Question: Here is my code below that opens up yesterdays file Tuesday-Friday and the last 3 days on a Monday.
There is now a need to make a weekly version of this and i feel the code may get too long.
Is there a better way to do this then recreating the loop 7 times?
I am thinking i could do another loop that says that while column G (which only has information if updated in ) is empty then take the date in the respective cell in column A and keep opening files from the date in column A to yesterdays date? (pic for reference on what i mean) so it would fill every day from 13/09/2021 to 19/09/2021.

Also it would be nice if anyone had any pointers about making this code more robust and/or efficient as I am quite new to VBA.
'''
Sub OpenManagersFileAndSelectColumns()
Dim directory As String, fileName As String, sheet As Worksheet, total As Integer, directory3day As String, fileName3day As String, directory2day As String, fileName2day As String, DateStringFS As String, AlteryxFP As String
' Turn off screen updating and displaying alerts.
Application.ScreenUpdating = False
Application.DisplayAlerts = False
' Creating Dynamic Elements for directories and file names.
' Create the year, day amd month year
'For - 1 Days (used in two places)
YearString = Format((Date - 1), "yyyy")
MonthYearString = Format((Date - 1), "mmm yyyy")
DateString = Format((Date - 1), "dd-mm-yyyy")
'For - 2 Days
YearString2day = Format((Date - 2), "yyyy")
MonthYearString2day = Format((Date - 2), "mmm yyyy")
DateString2day = Format((Date - 2), "dd-mm-yyyy")
'For - 3 Days
YearString3day = Format((Date - 3), "yyyy")
MonthYearString3day = Format((Date - 3), "mmm yyyy")
Dim DateString3day As String
'Date for File Name
DateStringFS = Format((Date), "dd.mm.yy")
'Gets username of the device for comp and whether or not
comp = Environ("username")
'Gets Alteryx Output
If Environ("username") = "SP" Then
AlteryxFP = "Alteryx Output\"
Else
AlteryxFP = ""
End If
' Initialize the variable directory. We use the Dir function to find the first *.csv ?? file stored in this directory. ( this can be changed to xls if necessary
'For Today - 1 day (used in two places)
directory = "C:\Users\" & comp & "\Dropbox (SHG)\" & AlteryxFP & "\Daily Finance & Revenue Data\1. Daily Occupancy Output\Site 5\" & YearString & "\" & MonthYearString & "\" & DateString & "\"
'For Today - 2 Days
directory2day = "C:\Users\" & comp & "\Dropbox (SHG)\" & AlteryxFP & "\Daily Finance & Revenue Data\1. Daily Occupancy Output\Site 5\" & YearString2day & "\" & MonthYearString2day & "\" & DateString2day & "\"
'For Today - 3 Days
directory3day = "C:\Users\" & comp & "\Dropbox (SHG)\" & AlteryxFP & "\Daily Finance & Revenue Data\1. Daily Occupancy Output\Site 5\" & MonthYearString3day & "\" & DateString3day & "\"
'Ensures the current file is activated and clears previous content.
Windows("YORYK Daily Report " & DateStringFS & "$.xlsb").Activate
Sheets("Actual data").Activate
Rows("4:7").Select
Selection.ClearContents
'If its a monday then it will open the last 3 days, it is the rest of the week it will open the previous day.
If Format(Date, "w") = 2 Then
' Today - 1 days
fileName = Dir(directory & "*manager*.csv")
' The variable fileName now holds the name of the first Excel file found in the directory. Add a Do While Loop.
Do While fileName <> ""
' There is no simple way to copy worksheets from closed Excel files. Therefore we open the Excel file.
Workbooks.Open (directory & fileName), local:=True
' Import the sheets from the Excel file into import-sheet.xls.
For Each sheet In Workbooks(fileName).Worksheets
total = Workbooks("YORYK Daily Report " & DateStringFS & "$.xlsb").Worksheets.Count
Windows(fileName).Activate
' If the date in the file is TODAY -1 then accept, otherwise error message.
If Range("AG2") = (Date - 1) Then
Rows("2:2").Select
Selection.Copy
Windows("YORYK Daily Report " & DateStringFS & "$.xlsb").Activate
Sheets("Actual data").Activate
Rows("7:7").Select
Selection.PasteSpecial Paste:=xlPasteValues, Operation:=xlNone, SkipBlanks _
:=False, Transpose:=False
Application.CutCopyMode = False
Range("A4:AG5").Select
Application.CutCopyMode = False
Else
MsgBox "Date in file does not match " & DateString
' End If for checking the date for day - 1
End If
Next sheet
'Close the Excel file.
Workbooks(fileName).Close
'The Dir function is a special function. To get the other Excel files, you can use the Dir function again with no arguments.
fileName = Dir()
'Note: When no more file names match, the Dir function returns a zero-length string ("").
'As a result, Excel VBA will leave the Do While loop.
'End of loop for day - 1 file open and paste.
Loop
' Today - 2 days.
fileName2day = Dir(directory2day & "*manager*.csv")
' The variable fileName now holds the name of the first Excel file found in the directory. Add a Do While Loop.
Do While fileName2day <> ""
' There is no simple way to copy worksheets from closed Excel files. Therefore we open the Excel file.
Workbooks.Open (directory2day & fileName2day), local:=True
' Import the sheets from the Excel file into this sheet.
For Each sheet In Workbooks(fileName2day).Worksheets
total = Workbooks("YORYK Daily Report " & DateStringFS & "$.xlsb").Worksheets.Count
Windows(fileName2day).Activate
If Range("AG2") = Date - 2 Then
Rows("2:2").Select
Selection.Copy
Sheets("Actual data").Activate
Rows("6:6").Select
Selection.PasteSpecial Paste:=xlPasteValues, Operation:=xlNone, SkipBlanks _
:=False, Transpose:=False
Application.CutCopyMode = False
Else
MsgBox "Date in file does not match " & DateString2day
End If
Next sheet
'Close the Excel file.
Workbooks(fileName2day).Close
'The Dir function is a special function. To get the other Excel files, you can use the Dir function again with no arguments.
fileName2day = Dir()
'Note: When no more file names match, the Dir function returns a zero-length string ("").
'As a result, Excel VBA will leave the Do While loop.
Loop
' Today - 3 days
fileName3day = Dir(directory3day & "*manager*.csv")
' The variable fileName now holds the name of the first Excel file found in the directory. Add a Do While Loop.
Do While fileName3day <> ""
' There is no simple way to copy worksheets from closed Excel files. Therefore we open the Excel file.
Workbooks.Open (directory3day & fileName3day), local:=True
' Import the sheets from the Excel file into import-sheet.xls.
For Each sheet In Workbooks(fileName3day).Worksheets
total = Workbooks("YORYK Daily Report " & DateStringFS & "$.xlsb").Worksheets.Count
Windows(fileName3day).Activate
'If Date in file is TODAY - 3 then accept and paste info otherwise error message.
If Range("AG2") = Date - 3 Then
Rows("1:2").Select
Selection.Copy
Windows("YORYK Daily Report " & DateStringFS & "$.xlsb").Activate
Sheets("Actual data").Activate
Rows("4:5").Select
Selection.PasteSpecial Paste:=xlPasteValues, Operation:=xlNone, SkipBlanks _
:=False, Transpose:=False
Application.CutCopyMode = False
Else
MsgBox "Date in file does not match " & DateString3day
' End If for day - 3
End If
Next sheet
'Close the Excel file.
Workbooks(fileName3day).Close
'The Dir function is a special function. To get the other Excel files, you can use the Dir function again with no arguments.
fileName3day = Dir()
'Note: When no more file names match, the Dir function returns a zero-length string ("").
'As a result, Excel VBA will leave the Do While loop.
'End Loop for Today - 3
Loop
' End of loop, now cleaning data, for 3 days section
' Next step is to select the right columns of data and run calculations to get TR, RR, OCC, OOO, ADR for the 3 day period.
Range("A4:AF7").Select
Selection.delete Shift:=xlToLeft
Range("K4:AD7").Select
Selection.delete Shift:=xlToLeft
Range("AE4:DO7").Select
Selection.delete Shift:=xlToLeft
Range("AF4:AT7").Select
Selection.delete Shift:=xlToLeft
Range("AH4:CE7").Select
Selection.delete Shift:=xlToLeft
Columns("AE:AG").Select
Selection.Cut
Columns("C:C").Select
Selection.INSERT Shift:=xlToRight
Columns("F:M").Select
Selection.INSERT Shift:=xlToRight, CopyOrigin:=xlFormatFromLeftOrAbove
Windows("YORYK Daily Report " & DateStringFS & "$.xlsb").Activate
Sheets("Actual data").Activate
Columns("A:A").Select
Selection.NumberFormat = "m/d/yyyy"
Range("G4").Select
ActiveCell.FormulaR1C1 = "Rms"
Range("H4").Select
ActiveCell.FormulaR1C1 = "G Rms"
Range("I4").Select
ActiveCell.FormulaR1C1 = "Rm Rev"
Range("J4").Select
ActiveCell.FormulaR1C1 = "ADR"
Range("K4").Select
ActiveCell.FormulaR1C1 = "OOO Rms"
Range("L4").Select
ActiveCell.FormulaR1C1 = "Total Rev"
Range("G5").Select
ActiveCell.FormulaR1C1 = "=RC[-4]+RC[-3]"
Range("I5").Select
ActiveCell.FormulaR1C1 = "=RC[-7]-RC[13]"
Range("J5").Select
ActiveCell.FormulaR1C1 = "=RC[-1]/RC[-3]"
Range("K5").Select
ActiveCell.FormulaR1C1 = "=RC[-6]"
Range("L5").Select
ActiveCell.FormulaR1C1 = "=SUM(RC[-10],RC[2]:RC[9])-SUM(RC[10]:RC[29])"
Range("G5:L5").Select
Selection.AutoFill Destination:=Range("G5:L7"), Type:=xlFillDefault
Range("G5:L7").Select
Range("G4").Select
' Colouring the titles to get notify it is done.
With Selection.Interior
.Pattern = xlSolid
.PatternColorIndex = xlAutomatic
.Color = 65535
.TintAndShade = 0
.PatternTintAndShade = 0
End With
ActiveCell.FormulaR1C1 = "Rms"
Range("H4").Select
With Selection.Interior
.Pattern = xlSolid
.PatternColorIndex = xlAutomatic
.Color = 65535
.TintAndShade = 0
.PatternTintAndShade = 0
End With
ActiveCell.FormulaR1C1 = "G Rms"
Range("I4").Select
With Selection.Interior
.Pattern = xlSolid
.PatternColorIndex = xlAutomatic
.Color = 65535
.TintAndShade = 0
.PatternTintAndShade = 0
End With
ActiveCell.FormulaR1C1 = "Rm Rev"
Range("J4").Select
With Selection.Interior
.Pattern = xlSolid
.PatternColorIndex = xlAutomatic
.Color = 65535
.TintAndShade = 0
.PatternTintAndShade = 0
End With
ActiveCell.FormulaR1C1 = "ADR"
Range("K4").Select
With Selection.Interior
.Pattern = xlSolid
.PatternColorIndex = xlAutomatic
.Color = 65535
.TintAndShade = 0
.PatternTintAndShade = 0
End With
ActiveCell.FormulaR1C1 = "OOO Rms"
Range("L4").Select
With Selection.Interior
.Pattern = xlSolid
.PatternColorIndex = xlAutomatic
.Color = 65535
.TintAndShade = 0
.PatternTintAndShade = 0
End With
ActiveCell.FormulaR1C1 = "Total Rev"
Range("G4:L4").Select
With Selection.Interior
.Pattern = xlSolid
.PatternColorIndex = xlAutomatic
.ThemeColor = xlThemeColorAccent6
.TintAndShade = 0
.PatternTintAndShade = 0
End With
' This else is for days where day does not = monday, so any other day of the week.
Else
fileName = Dir(directory & "*manager*.csv")
' The variable fileName now holds the name of the first Excel file found in the directory. Add a Do While Loop.
Do While fileName <> ""
' There is no simple way to copy worksheets from closed Excel files. Therefore we open the Excel file.
Workbooks.Open (directory & fileName), local:=True
' Import the sheets from the forecast file into this sheet
For Each sheet In Workbooks(fileName).Worksheets
total = Workbooks("YORYK Daily Report " & DateStringFS & "$.xlsb").Worksheets.Count
Windows(fileName).Activate
If Range("AG2") = Date - 1 Then
Rows("1:2").Select
Selection.Copy
Windows("YORYK Daily Report " & DateStringFS & "$.xlsb").Activate
Sheets("Actual data").Activate
Rows("4:5").Select
Selection.PasteSpecial Paste:=xlPasteValues, Operation:=xlNone, SkipBlanks _
:=False, Transpose:=False
Application.CutCopyMode = False
Else
MsgBox "Date in file does not match " & DateString
End If
Next sheet
'Close the Excel file.
Workbooks(fileName).Close
'The Dir function is a special function. To get the other Excel files, you can use the Dir function again with no arguments.
fileName = Dir()
'Note: When no more file names match, the Dir function returns a zero-length string ("").
'As a result, Excel VBA will leave the Do While loop.
Loop
' End of loop, for 1 day set up, now cleaning data
' Next step is to select the right columns of data and run calculations to get TR, RR, OCC, OOO, ADR for one day
Range("A4:AF7").Select
Selection.delete Shift:=xlToLeft
Range("K4:AD7").Select
Selection.delete Shift:=xlToLeft
Range("AE4:DO7").Select
Selection.delete Shift:=xlToLeft
Range("AF4:AT7").Select
Selection.delete Shift:=xlToLeft
Range("AH4:CE7").Select
Selection.delete Shift:=xlToLeft
Columns("AE:AG").Select
Selection.Cut
Columns("C:C").Select
Selection.INSERT Shift:=xlToRight
Columns("F:M").Select
Selection.INSERT Shift:=xlToRight, CopyOrigin:=xlFormatFromLeftOrAbove
Windows("YORYK Daily Report " & DateStringFS & "$.xlsb").Activate
Sheets("Actual data").Activate
Columns("A:A").Select
Selection.NumberFormat = "m/d/yyyy"
Range("G4").Select
ActiveCell.FormulaR1C1 = "Rms"
Range("H4").Select
ActiveCell.FormulaR1C1 = "G Rms"
Range("I4").Select
ActiveCell.FormulaR1C1 = "Rm Rev"
Range("J4").Select
ActiveCell.FormulaR1C1 = "ADR"
Range("K4").Select
ActiveCell.FormulaR1C1 = "OOO Rms"
Range("L4").Select
ActiveCell.FormulaR1C1 = "Total Rev"
Range("G5").Select
ActiveCell.FormulaR1C1 = "=RC[-4]+RC[-3]"
Range("I5").Select
ActiveCell.FormulaR1C1 = "=RC[-7]-RC[13]"
Range("J5").Select
ActiveCell.FormulaR1C1 = "=RC[-1]/RC[-3]"
Range("K5").Select
ActiveCell.FormulaR1C1 = "=RC[-6]"
Range("L5").Select
ActiveCell.FormulaR1C1 = "=SUM(RC[-10],RC[2]:RC[9])-SUM(RC[10]:RC[29])"
'Colour titles for each title to mark that its done, for one day.
Range("G4").Select
With Selection.Interior
.Pattern = xlSolid
.PatternColorIndex = xlAutomatic
.Color = 65535
.TintAndShade = 0
.PatternTintAndShade = 0
End With
ActiveCell.FormulaR1C1 = "Rms"
Range("H4").Select
With Selection.Interior
.Pattern = xlSolid
.PatternColorIndex = xlAutomatic
.Color = 65535
.TintAndShade = 0
.PatternTintAndShade = 0
End With
ActiveCell.FormulaR1C1 = "G Rms"
Range("I4").Select
With Selection.Interior
.Pattern = xlSolid
.PatternColorIndex = xlAutomatic
.Color = 65535
.TintAndShade = 0
.PatternTintAndShade = 0
End With
ActiveCell.FormulaR1C1 = "Rm Rev"
Range("J4").Select
With Selection.Interior
.Pattern = xlSolid
.PatternColorIndex = xlAutomatic
.Color = 65535
.TintAndShade = 0
.PatternTintAndShade = 0
End With
ActiveCell.FormulaR1C1 = "ADR"
Range("K4").Select
With Selection.Interior
.Pattern = xlSolid
.PatternColorIndex = xlAutomatic
.Color = 65535
.TintAndShade = 0
.PatternTintAndShade = 0
End With
ActiveCell.FormulaR1C1 = "OOO Rms"
Range("L4").Select
With Selection.Interior
.Pattern = xlSolid
.PatternColorIndex = xlAutomatic
.Color = 65535
.TintAndShade = 0
.PatternTintAndShade = 0
End With
ActiveCell.FormulaR1C1 = "Total Rev"
Range("G4:L4").Select
With Selection.Interior
.Pattern = xlSolid
.PatternColorIndex = xlAutomatic
.ThemeColor = xlThemeColorAccent6
.TintAndShade = 0
.PatternTintAndShade = 0
End With
' End If for -1 day vs - 3 day.
End If
'Turn on screen updating and displaying alerts again (outside the loop).
Application.ScreenUpdating = True
Application.DisplayAlerts = True
End Sub
'''
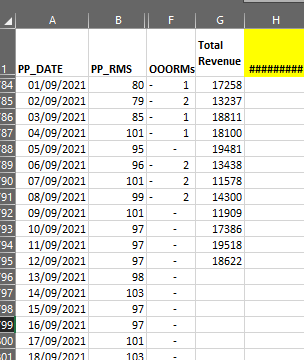
Answer: The answer to your question is Yes, you should probably change your code to to work down the list of dates so that it is being driven by the data. In addition, your code could benefit a lot from better use of vba which you can learn:
1. As noted in comments, use variables in your vba code to give access workbooks, worksheets and cell ranges instead of using Activate and Select - which should be used only if you need to change what the user sees and, even then, only right at the end of your processing, just before giving control back to the user. Your code will be easier to read and run much faster.
2. Use named formatting styles instead of hard-coding styles. This is much more meaningful and is much easier to change and extend if you want to improve the appearance of your workbook without having to change the vba code.
3. Divide the code up into functions that do a specific parts of the logic, and call the functions instead of repeating the code. If you use variables to refer to workbooks, worksheets etc, then you can pass variables to the functions. For example, the code that processes one csv file could be written as a function that is called from higher-level logic.
I think you will find that your code becomes a lot simpler and easier to read and understand.